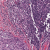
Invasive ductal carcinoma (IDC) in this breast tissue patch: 0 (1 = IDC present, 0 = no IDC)